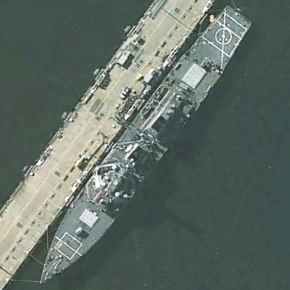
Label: destroyer